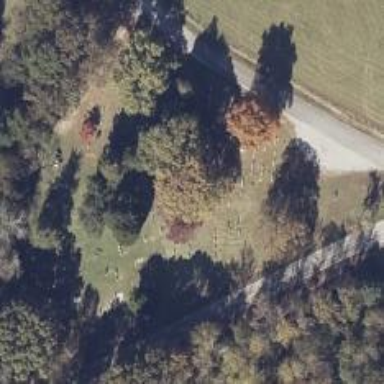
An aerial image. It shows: Cemetery.